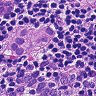
Metastatic tissue present: yes